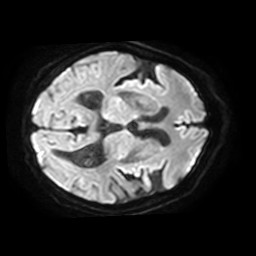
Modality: TRACE
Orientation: axial
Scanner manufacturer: philips
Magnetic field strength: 3 T
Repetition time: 4.509 s
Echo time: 0.05933 s